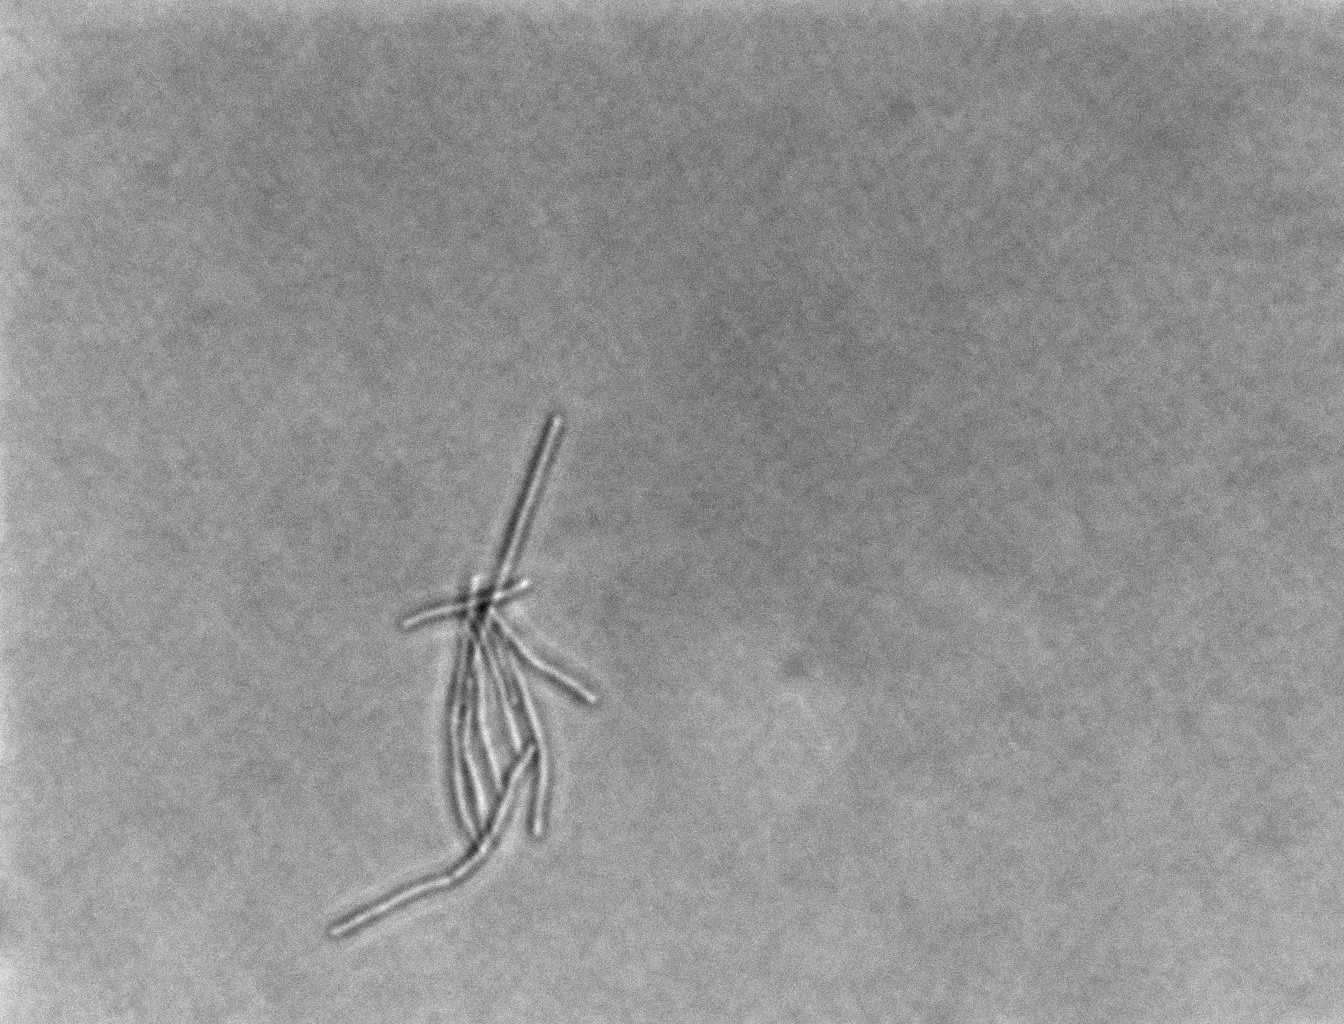
Brightfield microscopy, 60x objective, 3 h incubation